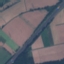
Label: Highway